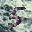
Label: 5